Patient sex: M
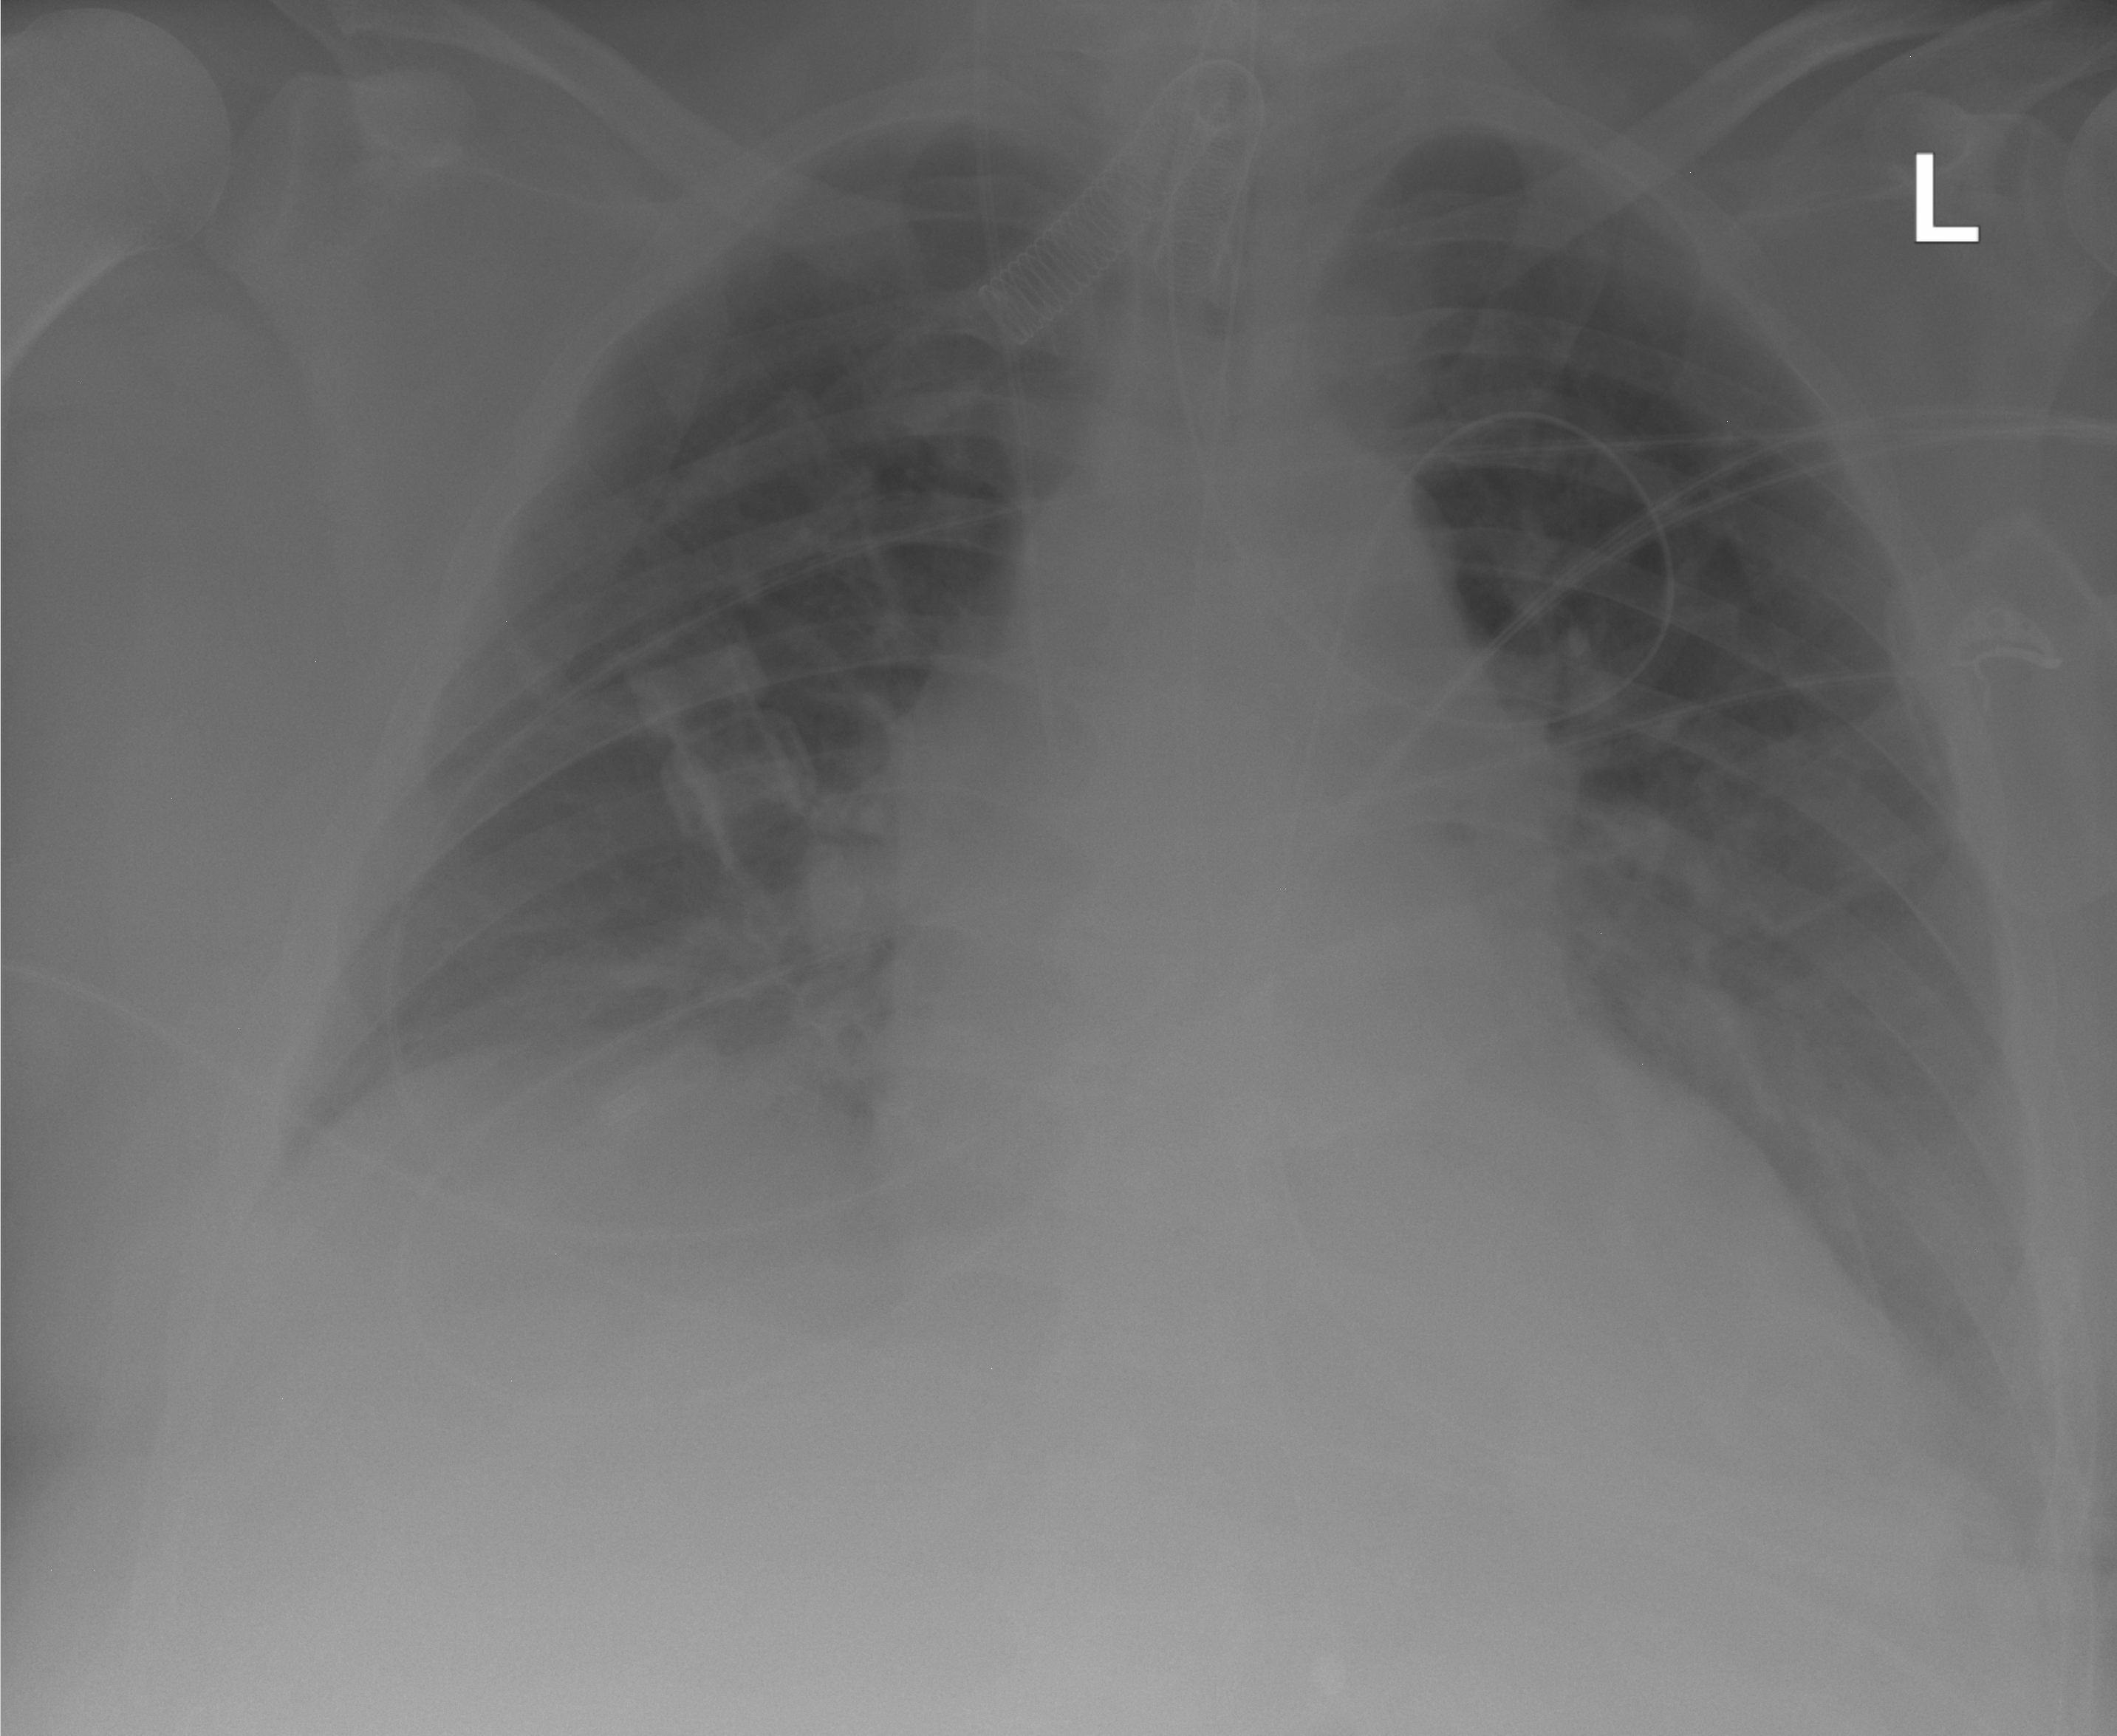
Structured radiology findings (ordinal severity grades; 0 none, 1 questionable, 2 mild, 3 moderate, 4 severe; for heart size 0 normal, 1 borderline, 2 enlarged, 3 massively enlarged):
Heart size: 2
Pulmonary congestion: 2
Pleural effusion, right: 2
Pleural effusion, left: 2
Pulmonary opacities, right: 0
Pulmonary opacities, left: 2
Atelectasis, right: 2
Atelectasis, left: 2